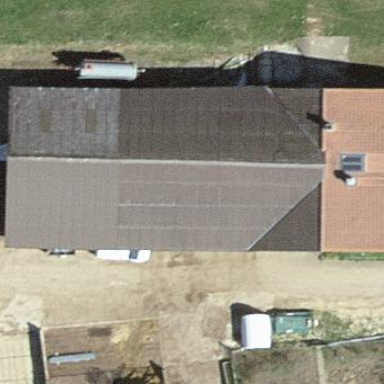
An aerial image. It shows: Farm building.